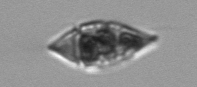
Label: Amphidinium